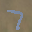
Label: 7